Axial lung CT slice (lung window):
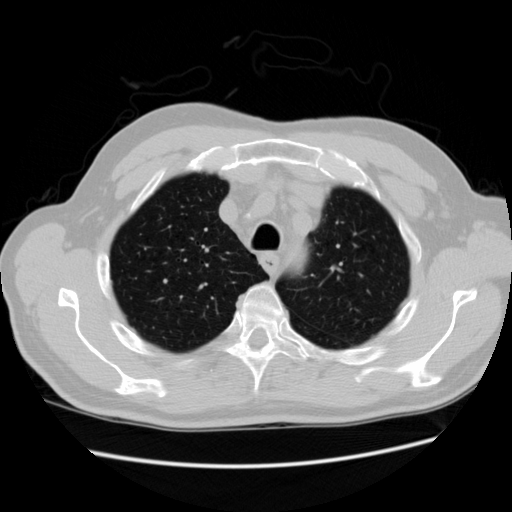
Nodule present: no